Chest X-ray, AP view. Patient: 26 years old, sex M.
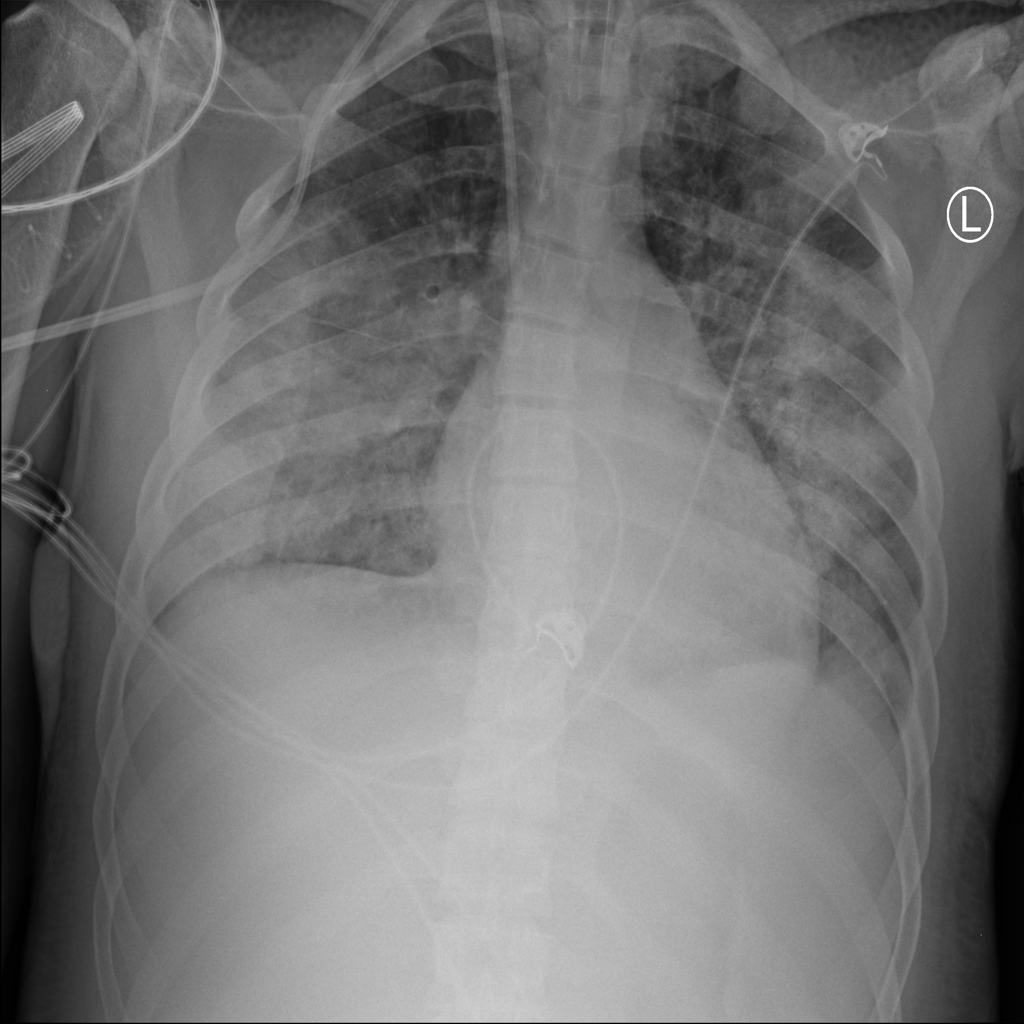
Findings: Effusion, Infiltration